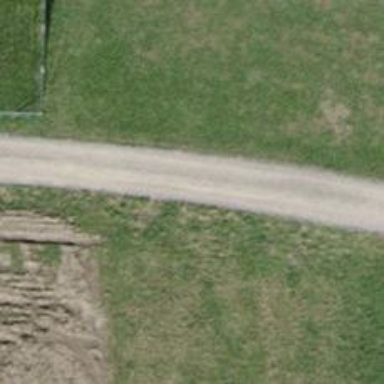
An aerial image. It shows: Agricultural track with grade2 tracktype suitable for agricultural vehicles.